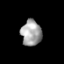
Tissue: prostate
Cell type: T cells
Senescence score: 0.3277
Nuclear area (px): 509
Mean DAPI intensity: 164.886